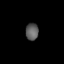
Tissue: lung
Cell type: Epithelial cells
Senescence score: 0.177
Nuclear area (px): 213
Mean DAPI intensity: 91.718